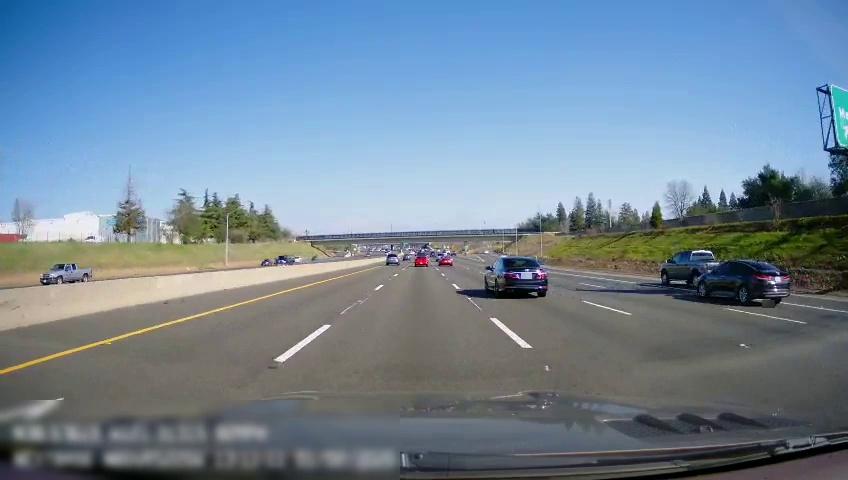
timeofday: Day
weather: Sunny
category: Drivable Space
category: Vehicles | Truck
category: Vehicles | Truck
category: Vehicles | Car
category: Vehicles | Car
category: Vehicles | Car
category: Vehicles | SUV
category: Vehicles | SUV
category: Vehicles | Truck
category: Vehicles | Car
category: Vehicles | SUV
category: Lanes | Alternate Lane
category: Lanes | Current Lane
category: Lanes | Current Lane
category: Lanes | Alternate Lane
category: Lanes | Alternate Lane
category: Lanes | Alternate Lane
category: Lanes | Alternate Lane
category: Traffic | Signs